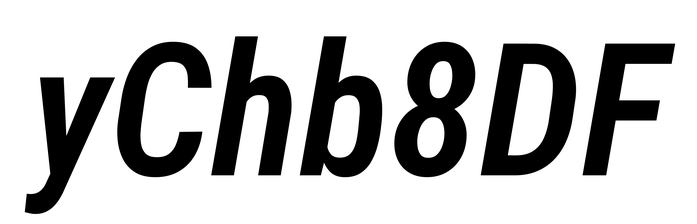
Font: Roboto-Italic_Condensed_SemiBold_Italic